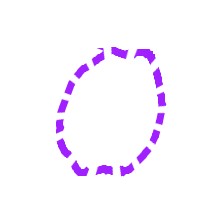
Shape: circle